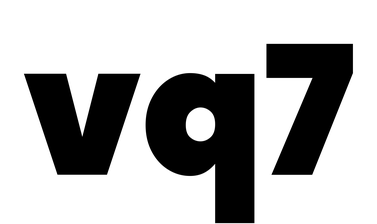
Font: Poppins-Black